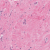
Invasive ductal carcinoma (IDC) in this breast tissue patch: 0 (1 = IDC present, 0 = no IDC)